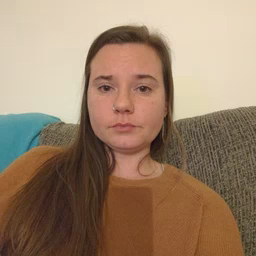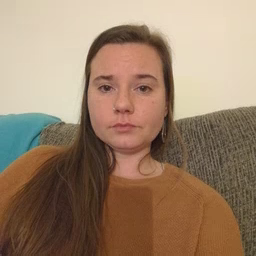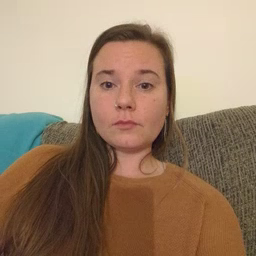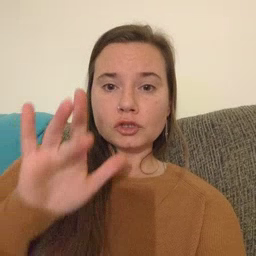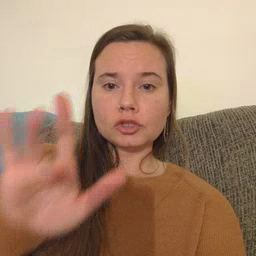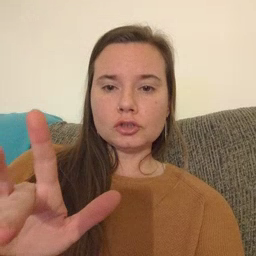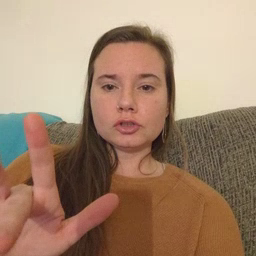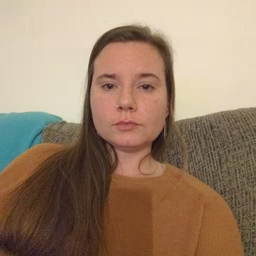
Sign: touch